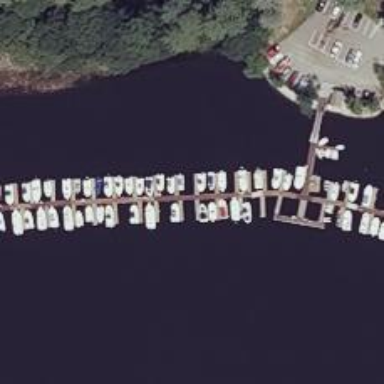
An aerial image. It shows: Man-made pier.